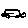
Label: car